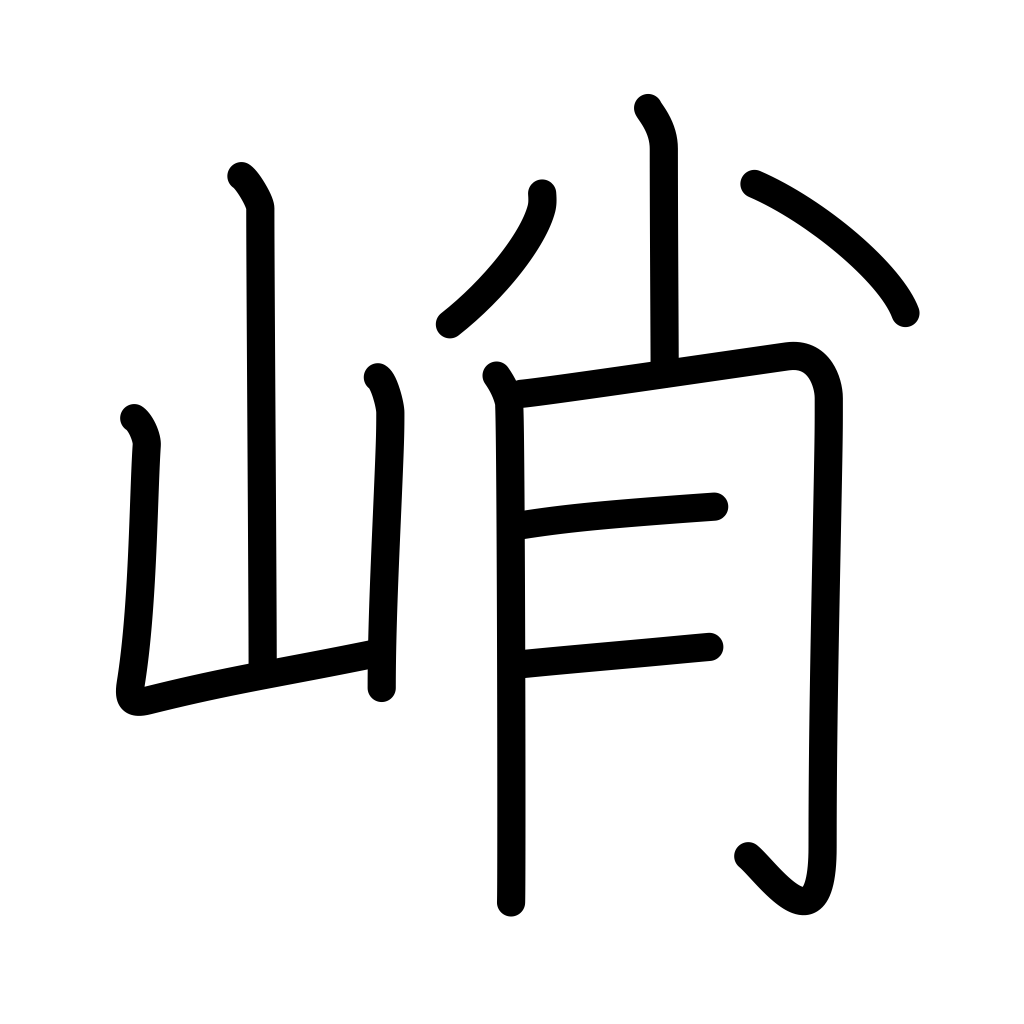
Meaning: high & steep